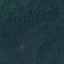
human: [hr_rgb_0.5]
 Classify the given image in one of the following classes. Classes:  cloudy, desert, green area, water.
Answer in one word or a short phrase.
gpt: green area